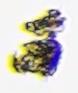
Label: Detritus